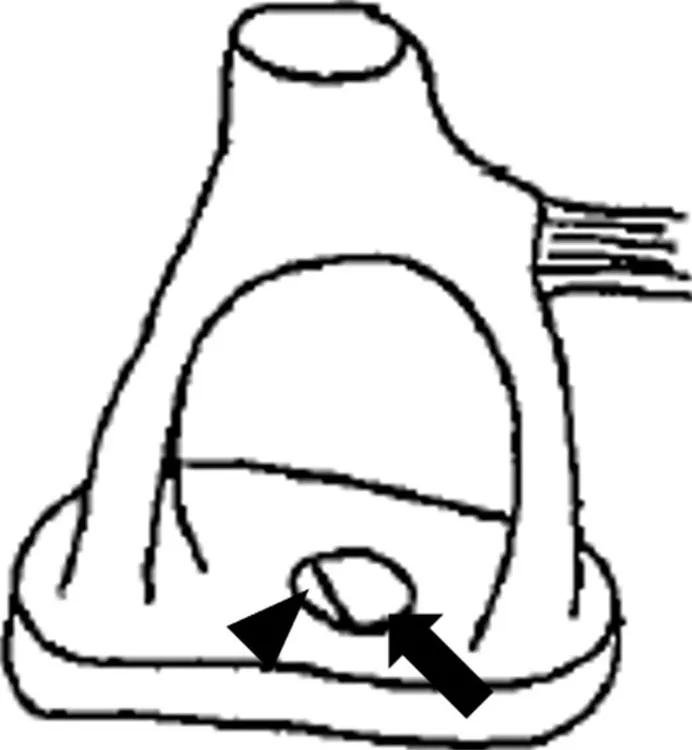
Illustration depicting the anomalous stapes footplate. The arrow illustrates the bony defect, while the arrowhead illustrates a tear in the membranous stapes footplate.
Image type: radiology (x_ray)